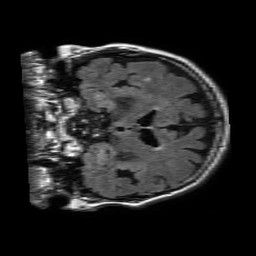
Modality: FLAIR
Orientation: coronal
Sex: male
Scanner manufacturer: philips
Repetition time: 11 s
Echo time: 0.125 s